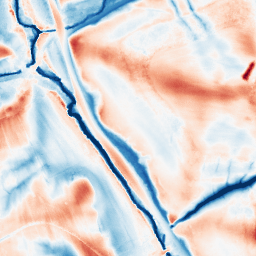
Category: edge_preserving
Decomposition family: guided
Decomposition parameters: radius: 16
eps: 0.001
Upsampling method: sinc_hamming
Upsampling parameters: scale: 4
kernel_size: 16
Upsampling scale: 4